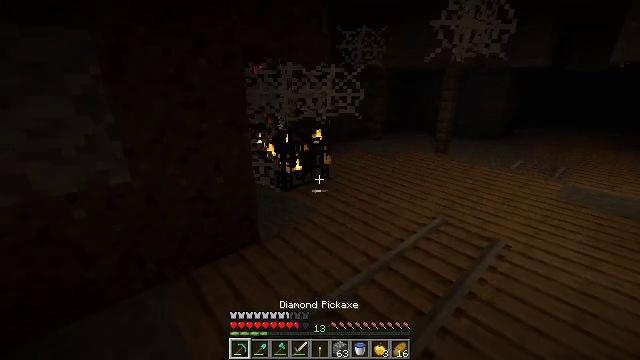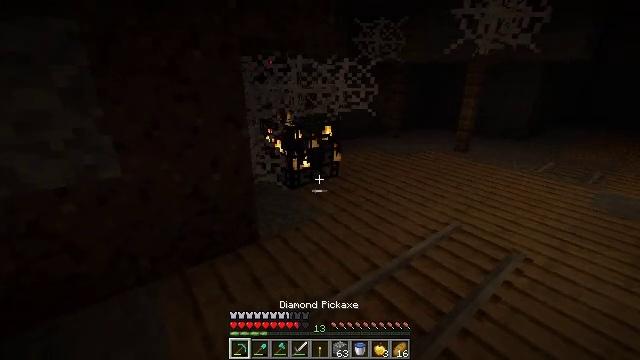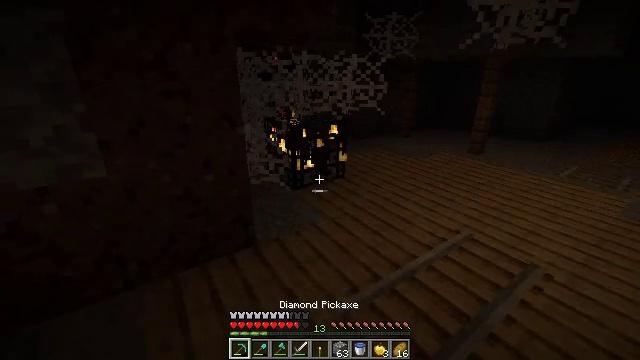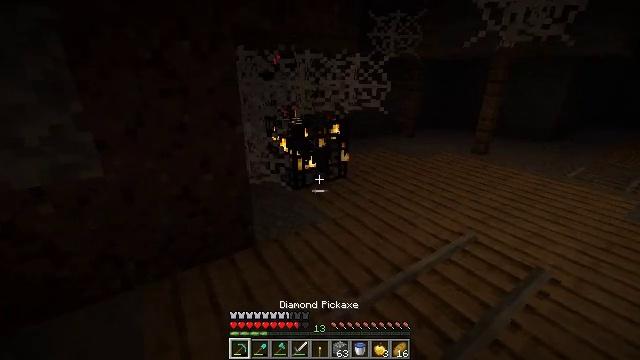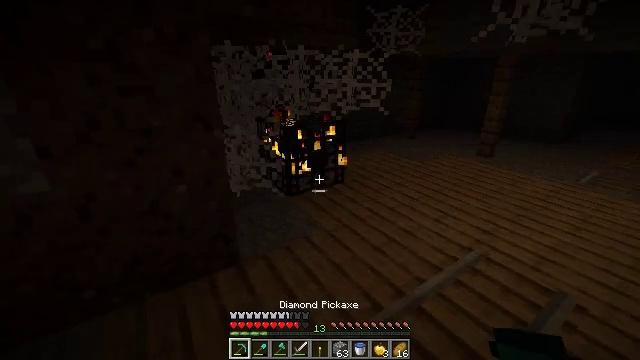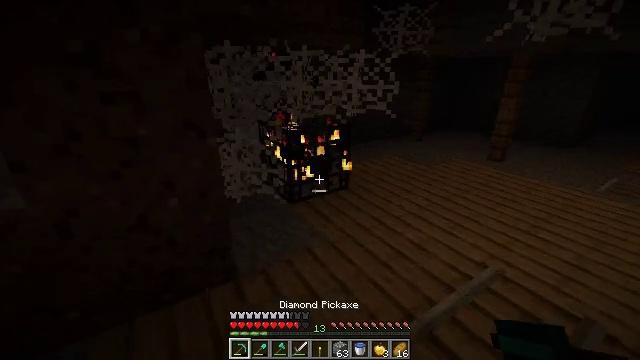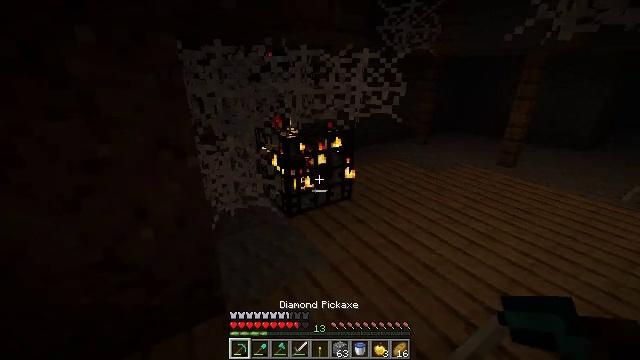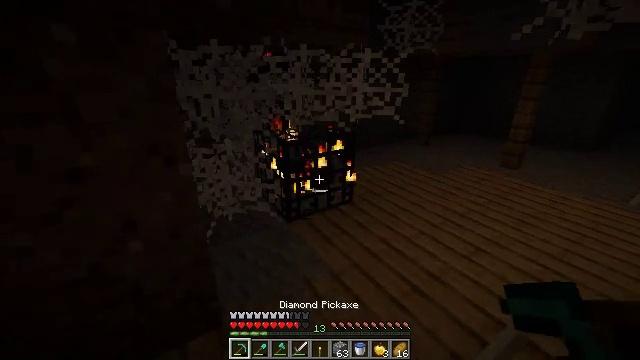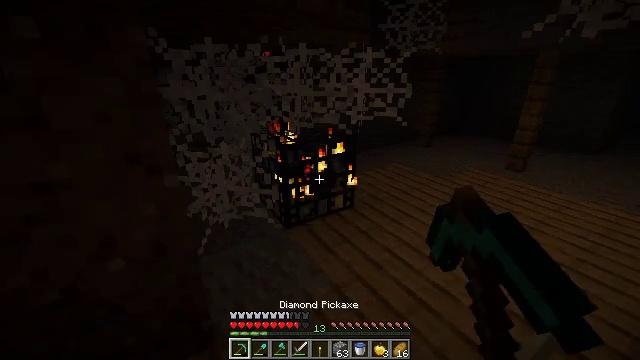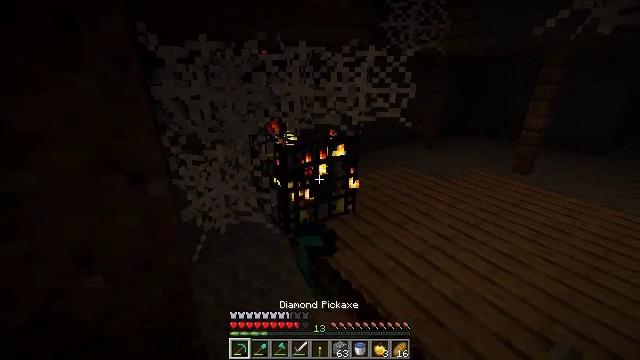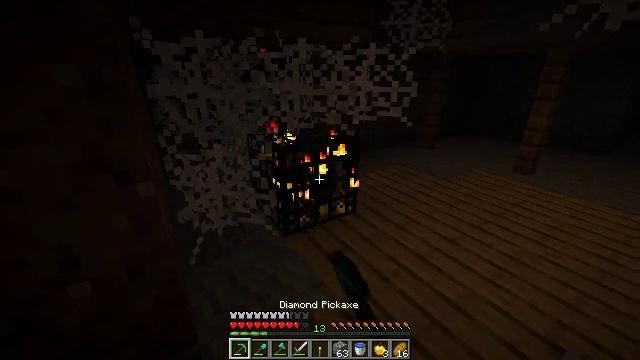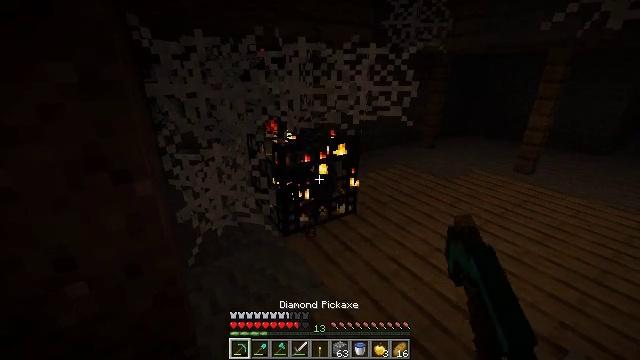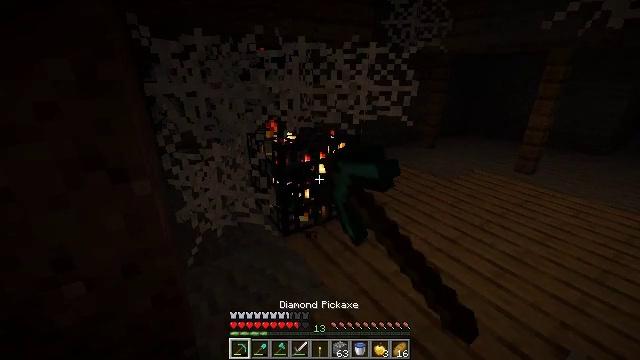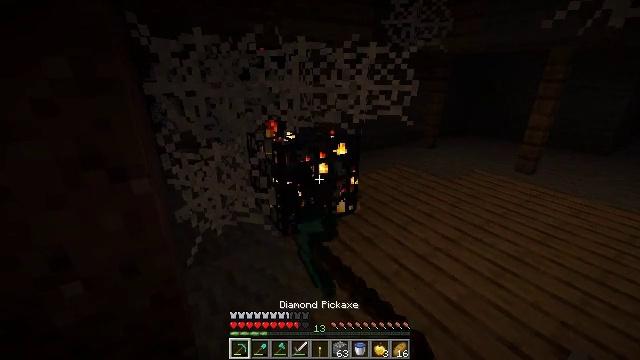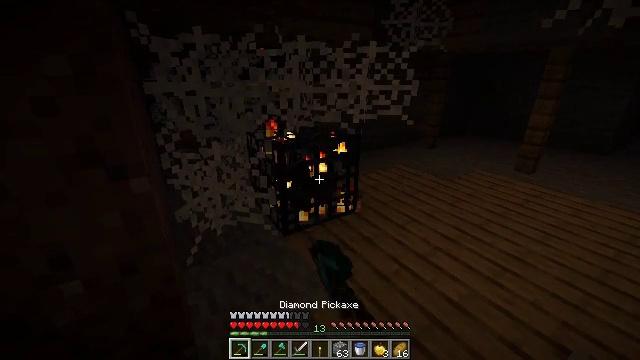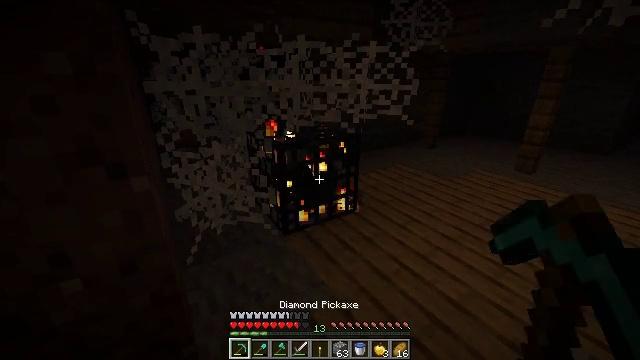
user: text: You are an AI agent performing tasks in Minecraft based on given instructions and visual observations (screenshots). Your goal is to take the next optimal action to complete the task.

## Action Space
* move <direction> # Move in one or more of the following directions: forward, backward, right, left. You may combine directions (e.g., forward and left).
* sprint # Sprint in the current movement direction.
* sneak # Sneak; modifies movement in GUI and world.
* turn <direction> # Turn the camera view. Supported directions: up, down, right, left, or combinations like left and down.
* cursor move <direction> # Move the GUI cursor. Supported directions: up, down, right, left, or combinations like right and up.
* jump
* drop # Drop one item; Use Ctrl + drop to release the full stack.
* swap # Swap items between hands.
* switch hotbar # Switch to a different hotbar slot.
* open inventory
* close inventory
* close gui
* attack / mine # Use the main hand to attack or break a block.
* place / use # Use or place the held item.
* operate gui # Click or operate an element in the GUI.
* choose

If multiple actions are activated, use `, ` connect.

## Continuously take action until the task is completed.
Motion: motion action
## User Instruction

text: Stop mobs spawning by breaking the spawner.
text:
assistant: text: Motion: move forward and move right, turn left and down
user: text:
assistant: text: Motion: move forward, turn left
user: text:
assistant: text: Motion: move forward
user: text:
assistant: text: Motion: move forward
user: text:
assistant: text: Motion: move forward, turn left
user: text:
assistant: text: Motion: move forward
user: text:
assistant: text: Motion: move forward, attack / mine
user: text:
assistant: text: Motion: attack / mine
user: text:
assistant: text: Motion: attack / mine
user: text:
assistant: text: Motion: attack / mine
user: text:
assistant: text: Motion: attack / mine
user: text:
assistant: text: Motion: attack / mine
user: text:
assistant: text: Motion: attack / mine
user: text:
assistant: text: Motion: attack / mine
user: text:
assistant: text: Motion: attack / mine
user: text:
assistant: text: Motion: attack / mine
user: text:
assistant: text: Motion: attack / mine
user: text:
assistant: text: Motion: attack / mine
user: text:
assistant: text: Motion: attack / mine
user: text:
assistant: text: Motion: attack / mine
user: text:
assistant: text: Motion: attack / mine
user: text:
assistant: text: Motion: attack / mine
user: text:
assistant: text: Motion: attack / mine
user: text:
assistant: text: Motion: attack / mine
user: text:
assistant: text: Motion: attack / mine
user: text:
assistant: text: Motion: attack / mine
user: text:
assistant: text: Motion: attack / mine
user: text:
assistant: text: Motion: attack / mine
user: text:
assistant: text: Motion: attack / mine
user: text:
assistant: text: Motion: attack / mine